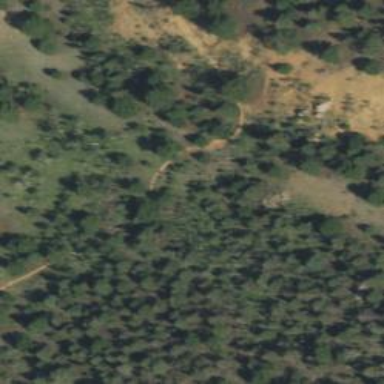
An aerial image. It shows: Trail path.